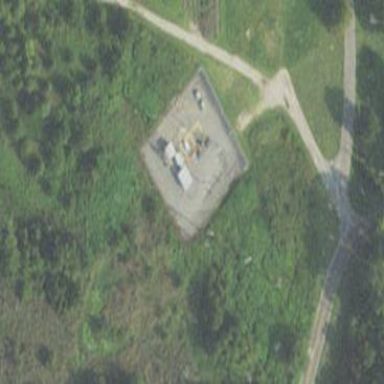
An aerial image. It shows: Power substation.